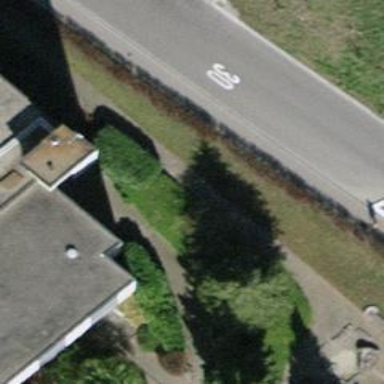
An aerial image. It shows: Bus stop with platform for public transport.